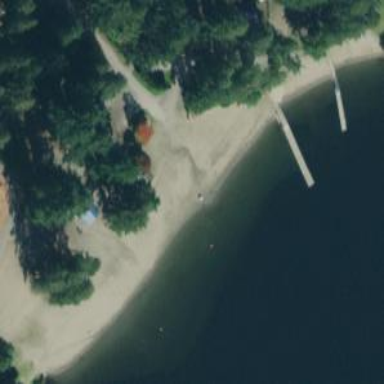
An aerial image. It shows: Sandy beach.